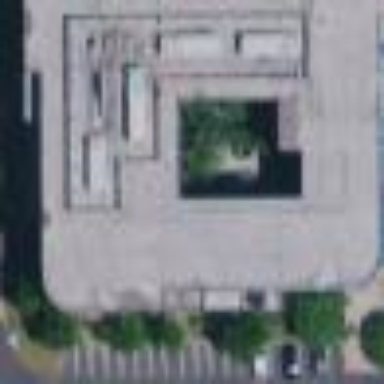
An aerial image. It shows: Office building.